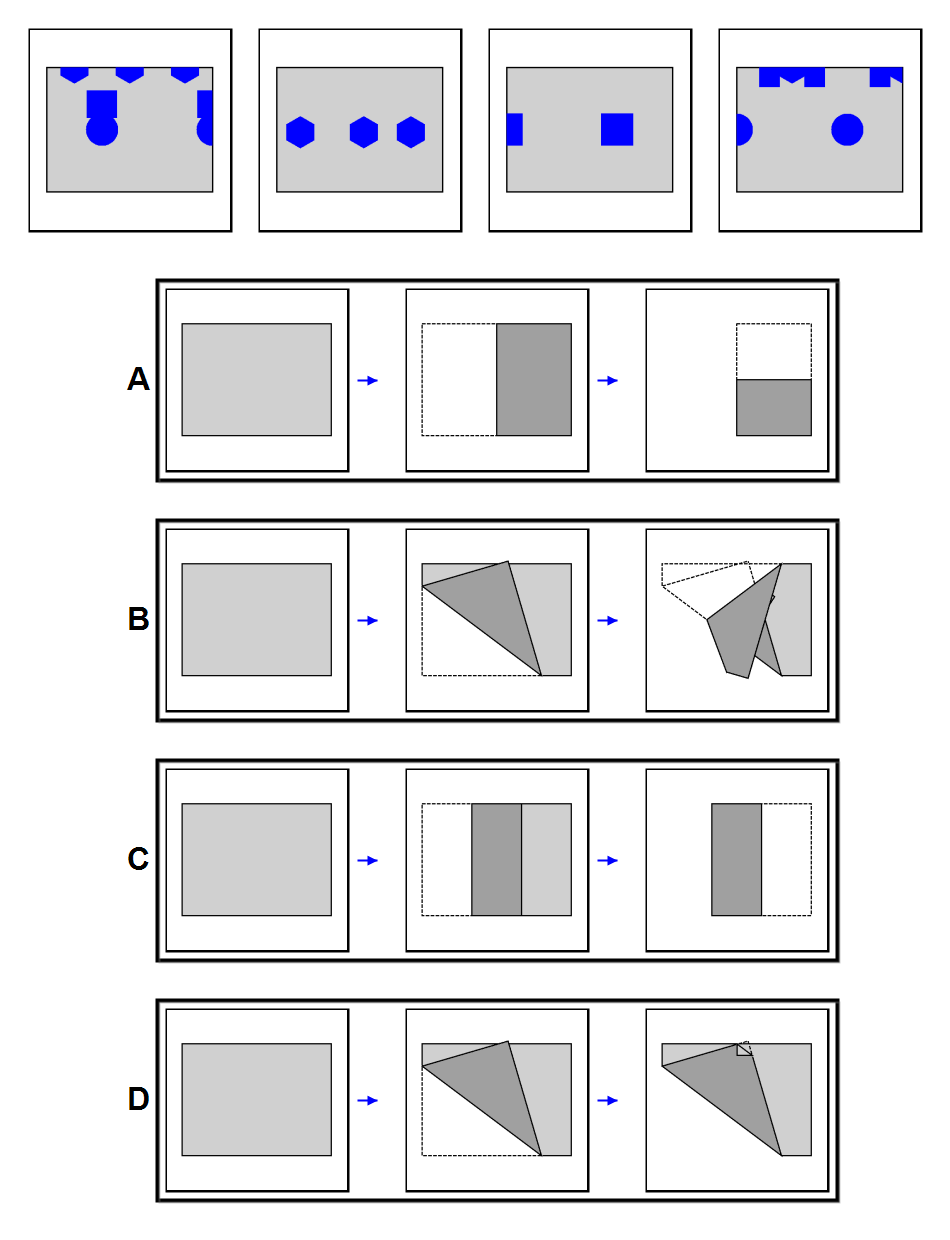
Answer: C